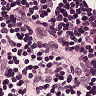
Metastatic tissue present: no